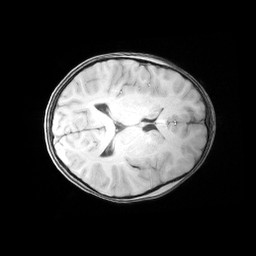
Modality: MP2RAGE
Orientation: axial
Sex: female
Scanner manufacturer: siemens
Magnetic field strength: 3 T
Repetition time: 5 s
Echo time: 0.00355 s